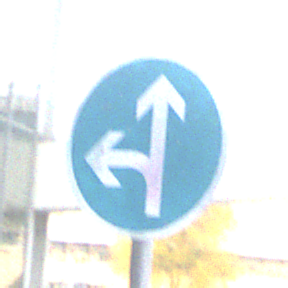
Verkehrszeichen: VorgeschriebeneFahrtrichtungGeradeausOderLinks
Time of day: SunriseSunset
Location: Outdoor (Urban)
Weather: PartlyCloudy
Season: NotSpecified
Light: Natural